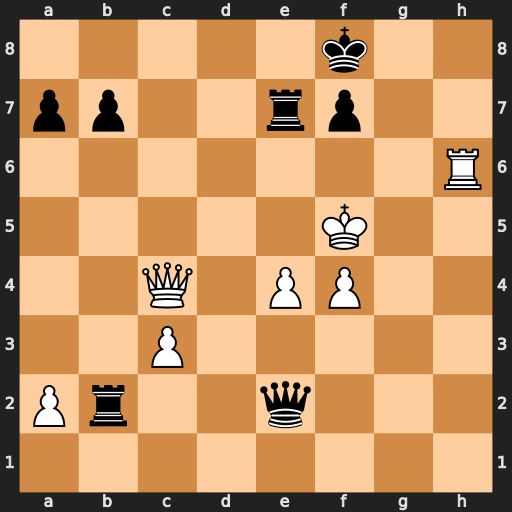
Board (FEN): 5k2/pp2rp2/7R/5K2/2Q1PP2/2P5/Pr2q3/8
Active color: w
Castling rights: -
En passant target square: -
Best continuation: Rh8+ Kg7 Qd4+ Re5+ Qxe5+ f6 Qxf6#